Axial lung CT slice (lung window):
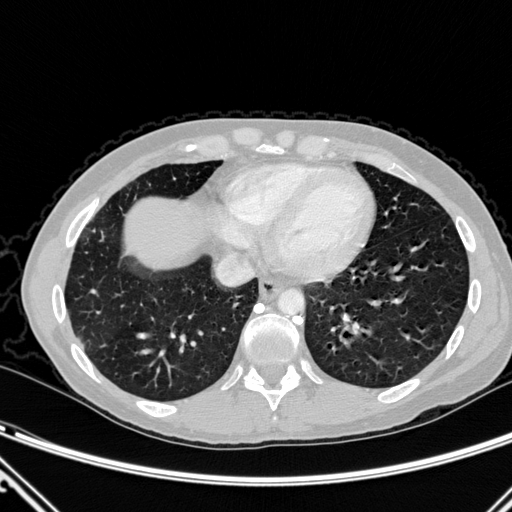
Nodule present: no